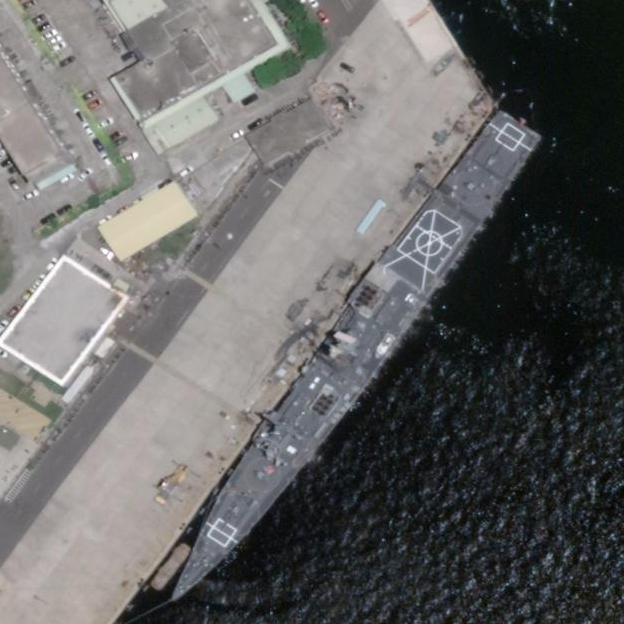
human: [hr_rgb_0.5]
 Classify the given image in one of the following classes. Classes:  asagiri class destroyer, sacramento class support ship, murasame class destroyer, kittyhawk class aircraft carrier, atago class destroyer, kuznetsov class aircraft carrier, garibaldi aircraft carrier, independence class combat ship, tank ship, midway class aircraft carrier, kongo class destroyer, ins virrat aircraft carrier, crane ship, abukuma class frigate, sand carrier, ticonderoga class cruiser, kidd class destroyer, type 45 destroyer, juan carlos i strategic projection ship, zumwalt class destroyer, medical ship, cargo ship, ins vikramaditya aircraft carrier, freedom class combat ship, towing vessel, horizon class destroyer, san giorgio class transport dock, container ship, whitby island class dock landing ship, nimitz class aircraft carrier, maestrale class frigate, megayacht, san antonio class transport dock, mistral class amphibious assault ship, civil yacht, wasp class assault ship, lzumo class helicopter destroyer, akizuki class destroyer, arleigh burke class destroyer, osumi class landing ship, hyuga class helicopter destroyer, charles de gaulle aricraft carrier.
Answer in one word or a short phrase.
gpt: Kidd class destroyer